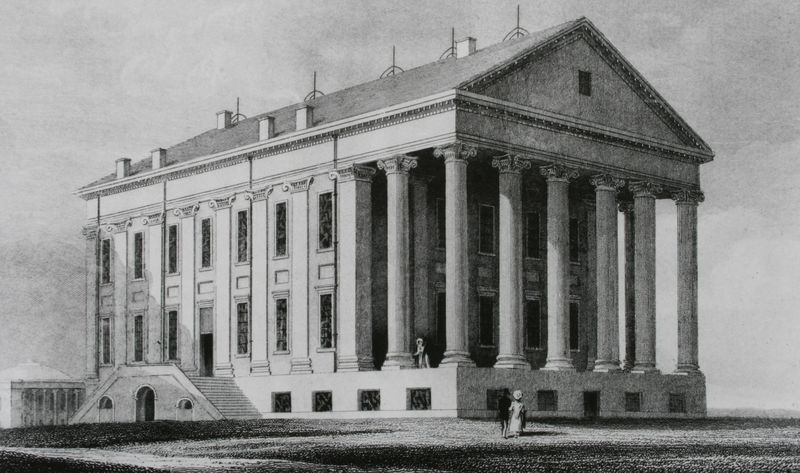
Titel: Virginia State Capitol
Künstler: Thomas Jefferson
Standort: Richmond (Virginia)
Institution: Virginia State Library
Schlagwörter: berg, gemälde, himmel, mann, schatten, weiß, frauen, menschen, stadt, fenster, frau, glas, grau, hut, hüte, kleid, licht, marmor, pfeiler, schwarz, skizze, straße, stützen, säule, säulen, tür, zeichnung, dach, gebäude, haus, park, rasen, schirm, schloss, weg, wiese, anzug, wand, architektur, sockel, stein, bild, sonne, klassizismus, paar, personen, spitzen, theater, kamin, kamine, schornstein, terrasse, füße, ansicht, bogen, fassade, passanten, modern, giebel, schornsteine, grafik, fußgänger, platz, besucher, pilaster, figuren, rundbogen, treppe, treppen, detail, aufgang, stufe, stufen, podest, halle, bögen, vier, pärchen, eingang, antike, palast, kohle, groß, druck, schwarzweiss, radierung, stich, lithografie, aquatinta, bleistift, entwurf, rathaus, kapitelle, rom, kapitell, fries, dreiecksgiebel, villa, sims, ehepaar, risalit, voluten, herrschaftlich, ionisch, portikus, antik, griechisch, antikisierend, ionische säulen, kanneluren, viktorianisch, plan, tempel, volute, menscehn, spaziergänger, wien, basis, dorisch, korinthisch, stockwerke, zylider, römisch, klassisch, fesnter, gebälk, tryptichon, anten, palais, perlstab, tempelfront, zeichung, kolossalordnung, antennen, satteldach, graphit, olan, basen, bogengang, spitzgiebel, treppenaufgang, vorhalle, neubau, umbau, kolossal, tempelfassade, neoklassizismus, stin, wandgliederung, stick, antentempel, schönbrunn, podium, kolosseum, mächtig, triptychon, stiege, grafit, gewaltig, spazieren gehen, trepen, ante, parr, wandfeld, freitreffe, opaar, oudiumstempel, 19. jahrhundert, 1800, 2, agrigente, kapietelle, lysenen, neoklassizitisch